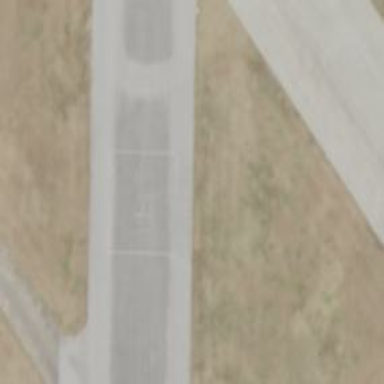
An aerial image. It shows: Image showing helipad at airport.